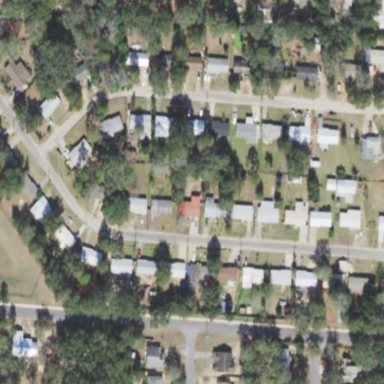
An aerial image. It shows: This residential area consists of single-family homes.